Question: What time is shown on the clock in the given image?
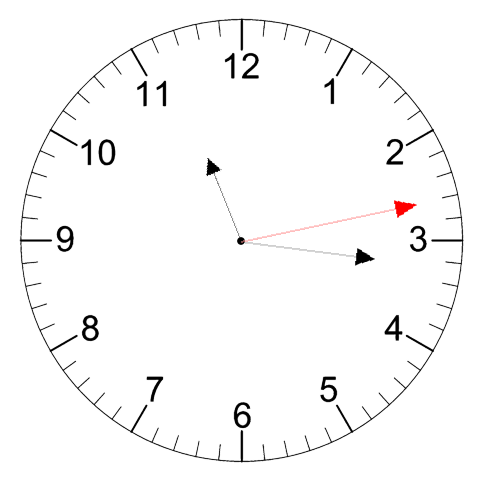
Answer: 11:16:13